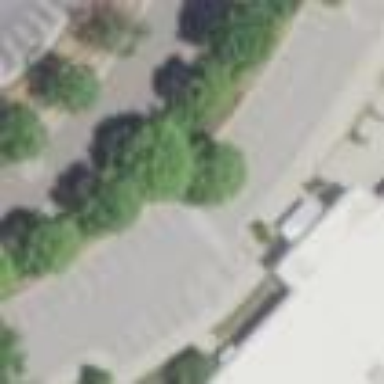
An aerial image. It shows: Parking area with surface.